Question: I want to add to a SSRS (RDLC) report in Visual Studio 2013 a table object (Tablix) that would have borders only inside the table (between rows only, I need no border between columns), but no outside borders, like in Excel does this button:

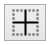
Answer: I have specified the Bottom BorderStyle of an element that was inside the Tablix column with following expression:
'=IIF((RowNumber(Nothing) Mod 2)=1, "Dotted", "None")'
given the fact that I have allways exactly 2 rows per page inside the Tablix.
I guess that universal formula would look something like this:
'=IIF((RowNumber(Nothing) Mod numberOfRowsPerPage)=numberOfRowsPerPage-1, "Dotted", "None")'
It should remove the last border line on the page. Though this solution needs to have fixed number of rows per page in the table.